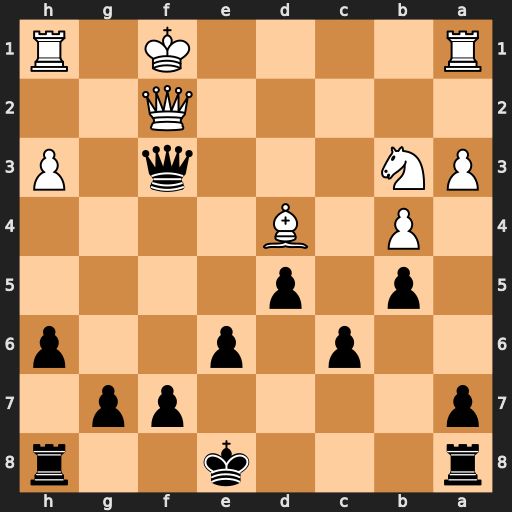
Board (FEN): r3k2r/p4pp1/2p1p2p/1p1p4/1P1B4/PN3q1P/5Q2/R4K1R
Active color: b
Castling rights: kq
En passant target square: -
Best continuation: Qxh1+ Ke2 Qxh3